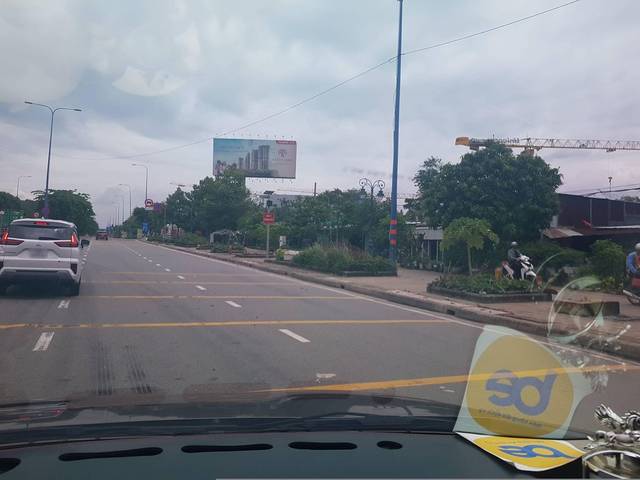
Region: Vietnam
Coordinates: 10.795, 106.753